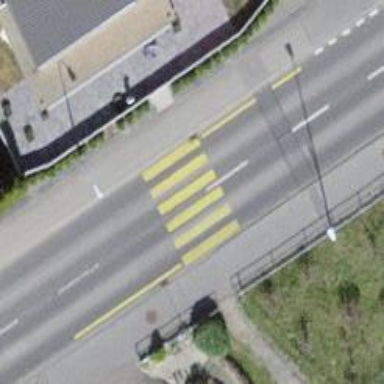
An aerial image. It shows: Footway with zebra crossing.